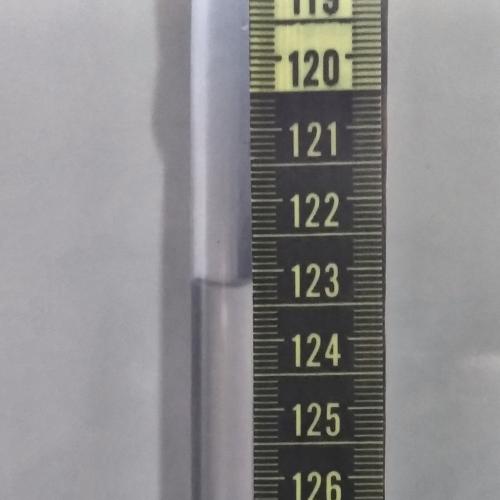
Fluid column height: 123.2 cm